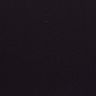
Metastatic tissue present: no